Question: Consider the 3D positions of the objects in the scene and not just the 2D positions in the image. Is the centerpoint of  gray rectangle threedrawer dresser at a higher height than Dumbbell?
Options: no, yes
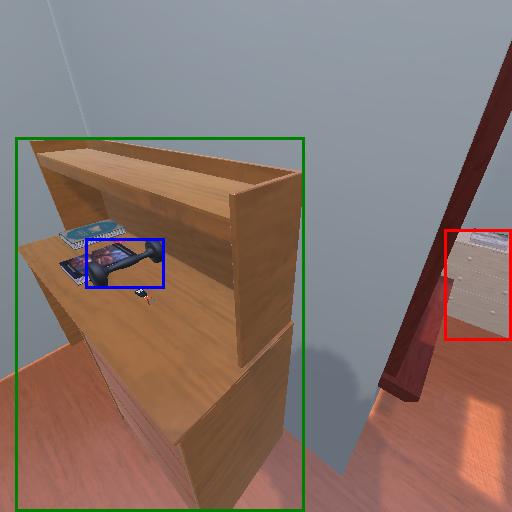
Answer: no